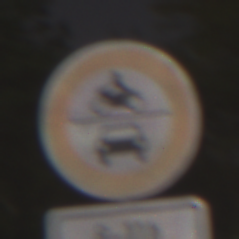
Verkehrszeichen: VerbotKraftfahrzeuge
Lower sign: ZeitangabenOhneBeschraenkungAufWochentage2
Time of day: Night
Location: Outdoor (Nature)
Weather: Clear
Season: NotSpecified
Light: Natural